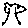
Label: tree